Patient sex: M
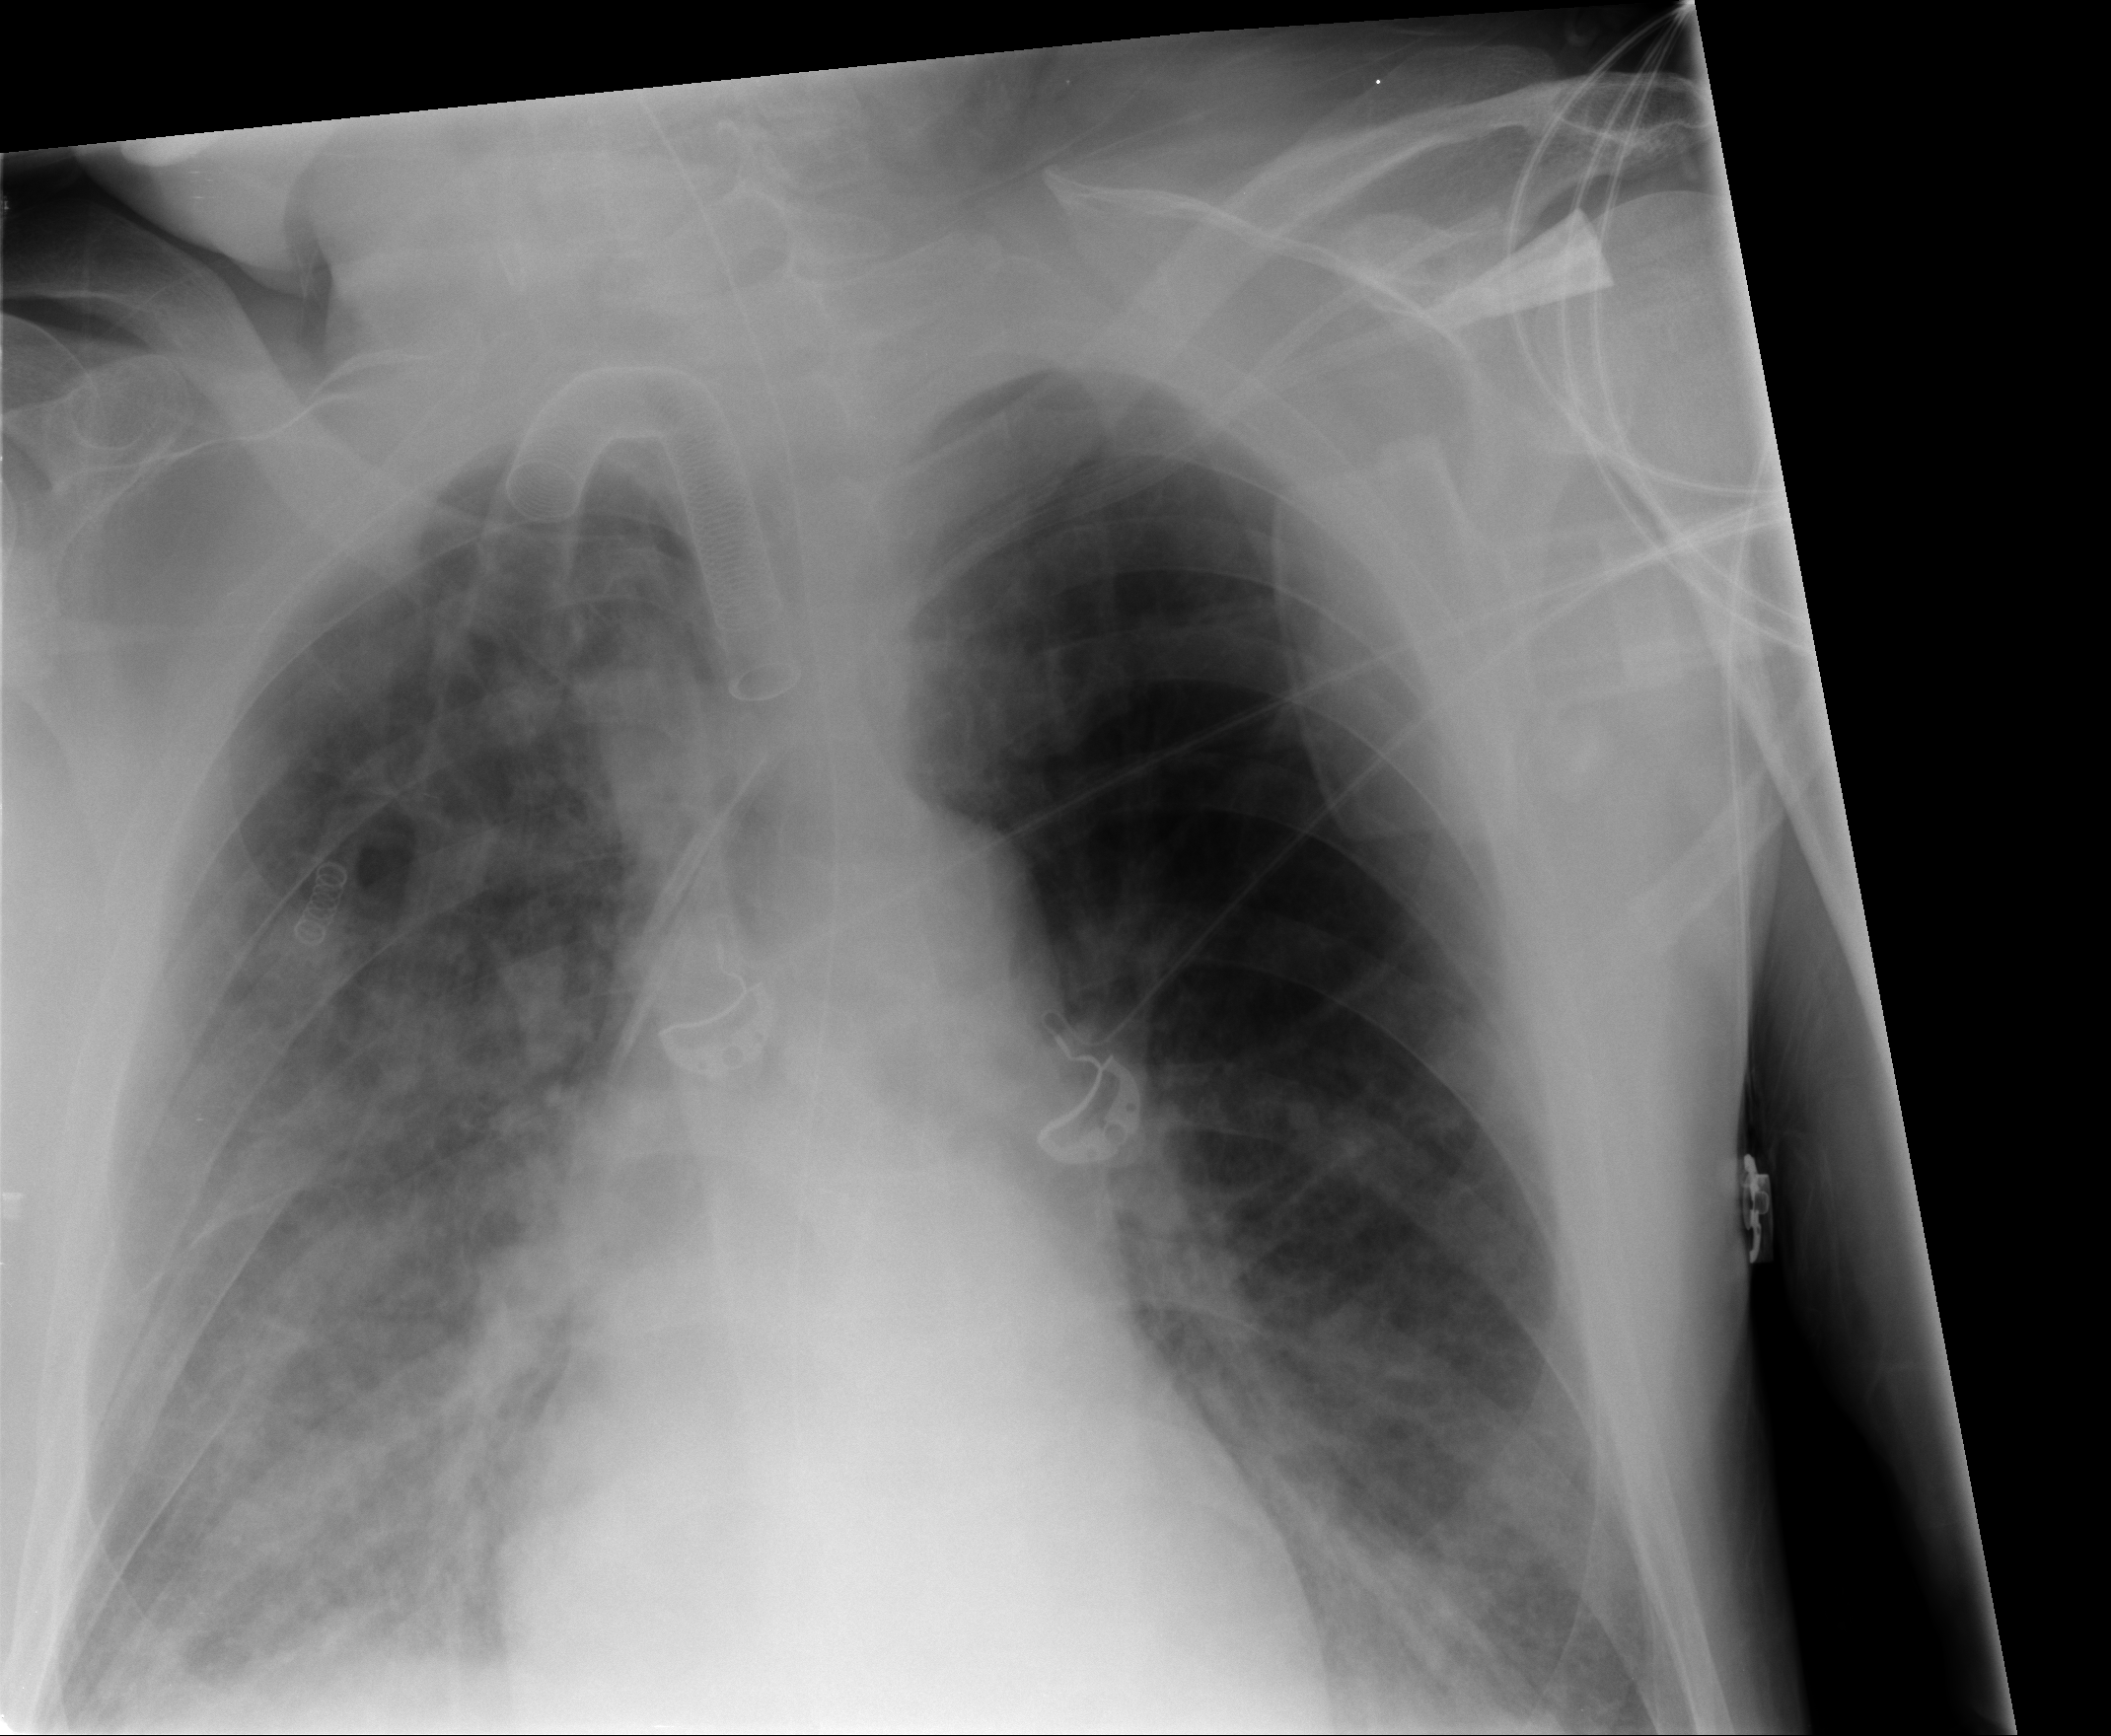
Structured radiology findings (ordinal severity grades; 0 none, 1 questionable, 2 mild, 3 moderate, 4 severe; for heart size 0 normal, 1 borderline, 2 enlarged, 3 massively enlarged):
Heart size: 0
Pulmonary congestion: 0
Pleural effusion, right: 0
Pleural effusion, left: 0
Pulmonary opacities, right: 2
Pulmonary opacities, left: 2
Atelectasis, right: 2
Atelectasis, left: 2